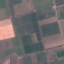
Label: PermanentCrop